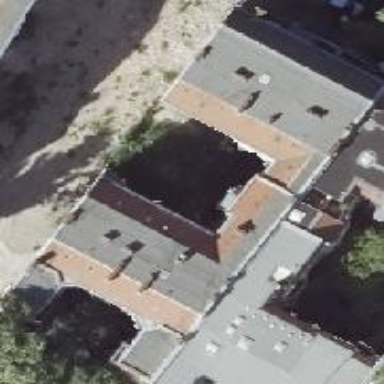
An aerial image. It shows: Building consisting of apartments with double saltbox roof shape.